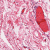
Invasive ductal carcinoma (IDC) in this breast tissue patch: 0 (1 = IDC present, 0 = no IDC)